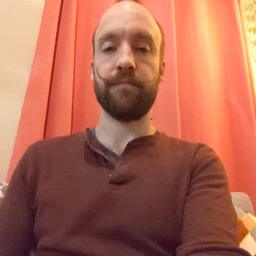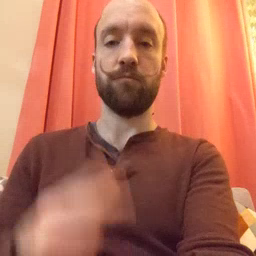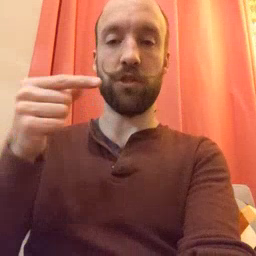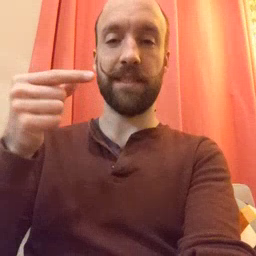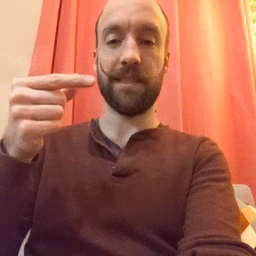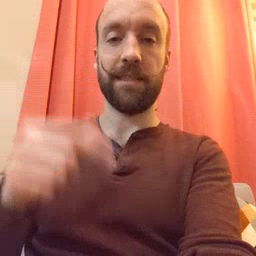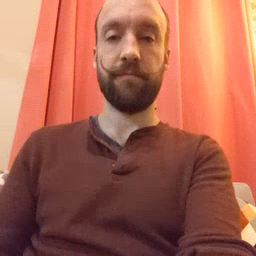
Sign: green